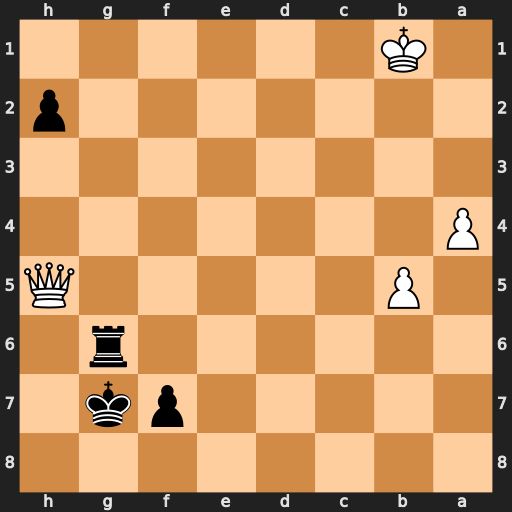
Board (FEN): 8/5pk1/6r1/1P5Q/P7/8/7p/1K6
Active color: b
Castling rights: -
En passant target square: -
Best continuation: Rg1+ Kc2 h1=Q Qxh1 Rxh1